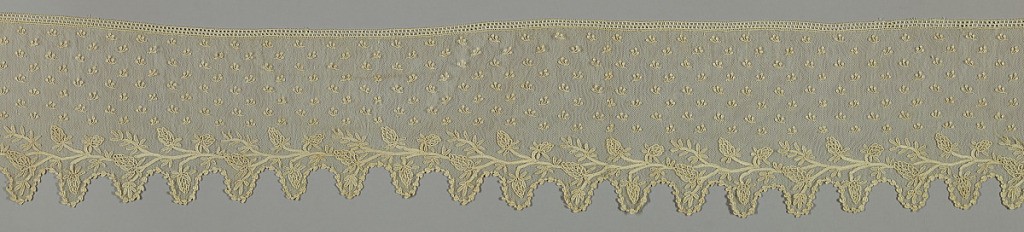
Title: Band
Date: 1800–1850
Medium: linen, cotton Technique: needle lace with ground of loop and twist with twist return
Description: Scalloped border showing continuous branch of cone-shaped blossoms.